Question: I'm using Bootstrap 3 and have issues with a table inside an iFrame or any contents. I want the iFrame contents to be treated as part of the page.
I've already removed the iFrame borders just to be clear.
So for instance if the iFrame is 1000 pixels in width the contents inner page width should also be '1000px' @ 100%.
I am using Bootstrap 3.

As you can see in the example, the iFrame has a scrollbar as it thinks its page size is 1920 width.
'''
<?php if(login_check($mysqli)==true): ?>
<body>
<div class="row-fluid">
<div class="col-md-4">
<h3>Clients</h3>
</div>
<div class="col-md-8">
<select>
<option value="name">First Name</option>
<option value="surname">Surname</option>
<option value="company">Company</option>
<option value="date">Date</option>
</select>
</div>
<div class="col-md-12">
<table id ="example" class="table table-striped table-bordered">
<thead>
<tr>
<th>Account</th>
<th>Name</th>
<th>Surname</th>
<th>Phone</th>
<th>Unit</th>
<th>Street</th>
<th>type</th>
<th>Suburb</th>
<th>Date</th>
</tr>
</thead>
<tbody>
<?php
$clients_list = "SELECT * FROM clients_table";
$details = $mysqli->query($clients_list);
while($row = mysqli_fetch_array($details)) {
echo '
<tr>
<td><input type="text" value="'.$row['_account'].'" id="_account'.$row['_account'].'" readonly="readonly"/></td>
<td><input type="text" value="'.$row['_first'].' " id="_first'.$row['_id'].'"/></td>
<td><input type="text" value="'.$row['_surname'].'"id="_surname'.$row['_id'].'"/></td>
<td><input type="text" value="'.$row['_phone'].'"id="_phone'.$row['_id'].'"/></td>
<td><input type="text" value="'.$row['_unit'].'" id="_unit'.$row['_id'].'"/></td>
<td><input type="text" value="'.$row['_street'].'" id="_street'.$row['_id'].'"/></td>
<td><input type="text" value="'.$row['_type'].'" id="_type'.$row['_id'].'"/></td>
<td><input type="text" value="'.$row['_suburb'].'"id="_suburb'.$row['_id'].'"/></td>
<td><input type="text" value="'.$row['_email'].'"id="_email'.$row['_id'].'"/></td>
</tr>';
}
?>
</tbody>
</table>
</div>
</div>
'''
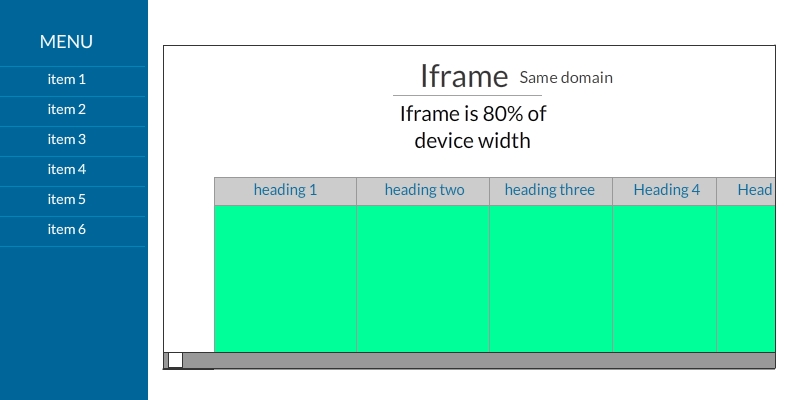
Answer: This is the code for that in bootstrap.css
Please try it.
'''
.table-responsive {
min-height: .01%;
overflow-x: auto;
}
@media screen and (max-width: 767px) {
.table-responsive {
width: 100%;
margin-bottom: 15px;
overflow-y: hidden;
-ms-overflow-style: -ms-autohiding-scrollbar;
border: 1px solid #ddd;
}
'''